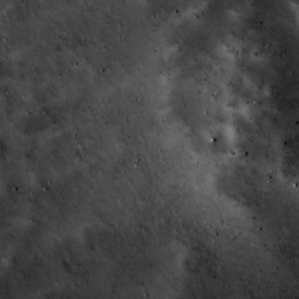
Label: non_frost